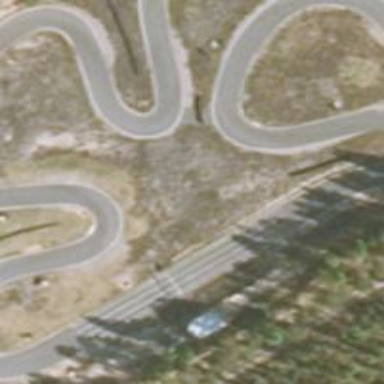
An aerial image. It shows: Karting raceway road for racing enthusiasts.